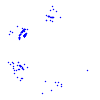
Particle: proton